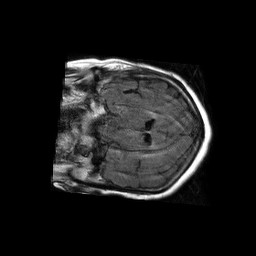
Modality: FLAIR
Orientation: coronal
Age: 78
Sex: female
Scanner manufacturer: philips
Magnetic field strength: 1.5 T
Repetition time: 6 s
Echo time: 0.12 s